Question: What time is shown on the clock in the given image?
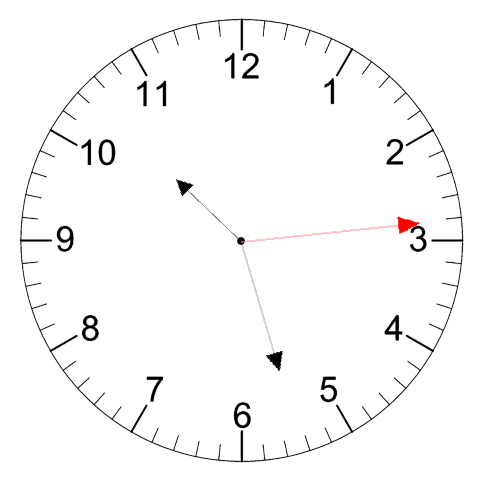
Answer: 10:27:14